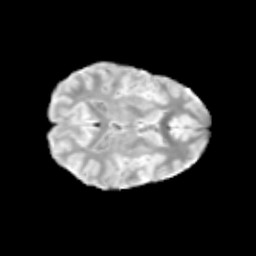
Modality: T2w
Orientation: axial
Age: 11
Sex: female
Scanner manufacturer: siemens
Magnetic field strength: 3 T
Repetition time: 3.8 s
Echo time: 0.07 s